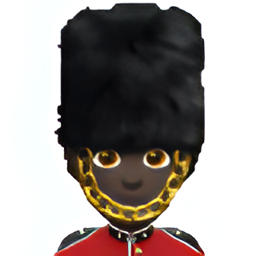
Name: male guard type 6
Emoji: 💂🏿‍♂️
Group: People & Body
Sub-group: person-role